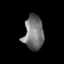
Tissue: skin
Cell type: Epithelial cells
Senescence score: 0.2775
Nuclear area (px): 669
Mean DAPI intensity: 117.312